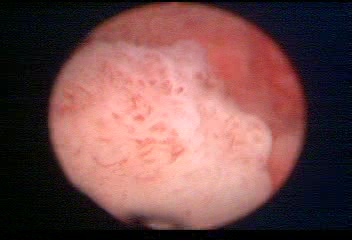
Modality: WLC
Class: Malignant
Subclass: HighGradePapillary
Lesion: L1
Stage: T1
Morphology: Papillary
Bladder cancer association: Yes
Annotated structures: Tumor